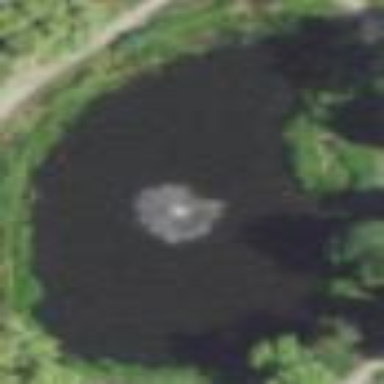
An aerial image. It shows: Serene pond surrounded by nature.